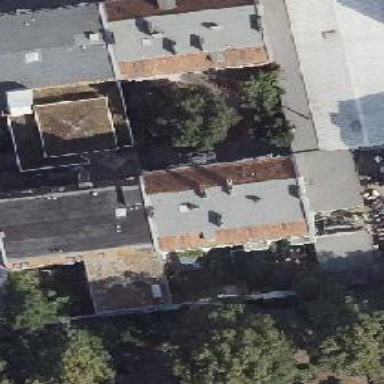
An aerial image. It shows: Building consisting of apartments with double saltbox roof shape.